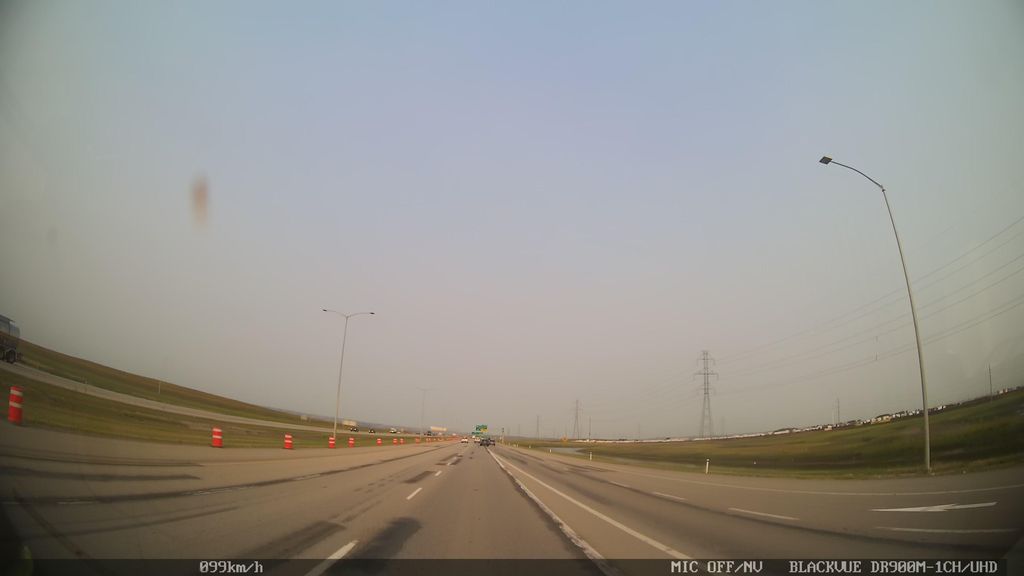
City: calgary